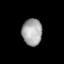
Tissue: lung
Cell type: Epithelial cells
Senescence score: 0.1929
Nuclear area (px): 527
Mean DAPI intensity: 165.279